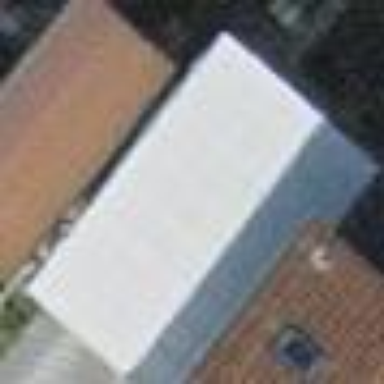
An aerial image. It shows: Garage building.